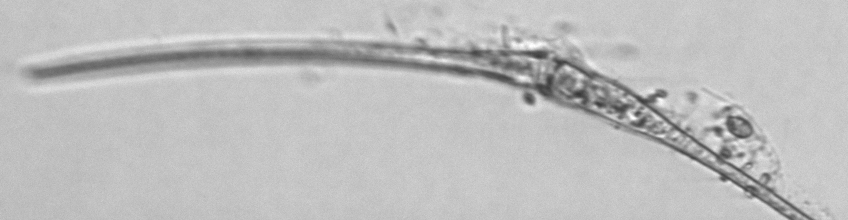
Label: Tripos_fusus